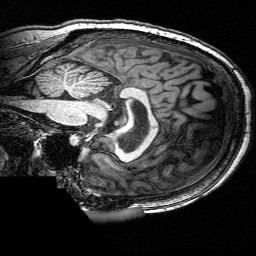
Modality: T1w
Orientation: sagittal
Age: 56
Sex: male
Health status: ill
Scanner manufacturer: siemens
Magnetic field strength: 3 T
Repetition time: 0.0025 s
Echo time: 0.00336 s